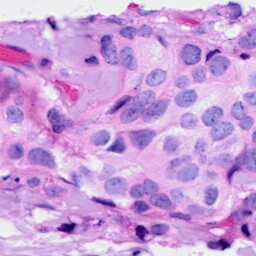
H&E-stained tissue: Breast